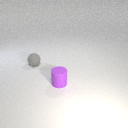
small gray rubber sphere behind small purple rubber cylinder